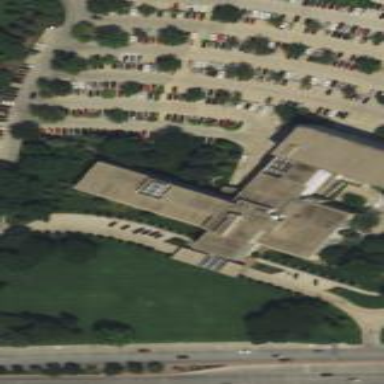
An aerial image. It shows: Office building.